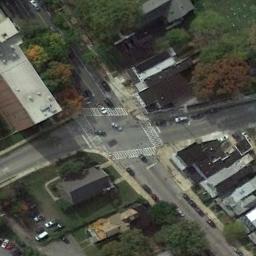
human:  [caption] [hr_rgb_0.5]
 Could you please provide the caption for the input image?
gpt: There are few cars in four directions at the intersection .

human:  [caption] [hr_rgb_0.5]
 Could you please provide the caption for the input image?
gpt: There are many moving and waiting vehicles on the road at the intersection, There are many buildings and some trees around the intersection, And many cars are parked in the open space beside the intersection .

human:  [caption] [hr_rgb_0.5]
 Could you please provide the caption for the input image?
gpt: A tilted intersection with normal traffic located in a residential area with some trees .

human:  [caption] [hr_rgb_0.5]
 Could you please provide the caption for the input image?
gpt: There are many buildings of different shapes and sizes beside the intersection .

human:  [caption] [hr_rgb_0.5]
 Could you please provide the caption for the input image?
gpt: There are some green trees and brown trees beside the intersection .